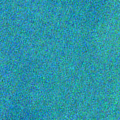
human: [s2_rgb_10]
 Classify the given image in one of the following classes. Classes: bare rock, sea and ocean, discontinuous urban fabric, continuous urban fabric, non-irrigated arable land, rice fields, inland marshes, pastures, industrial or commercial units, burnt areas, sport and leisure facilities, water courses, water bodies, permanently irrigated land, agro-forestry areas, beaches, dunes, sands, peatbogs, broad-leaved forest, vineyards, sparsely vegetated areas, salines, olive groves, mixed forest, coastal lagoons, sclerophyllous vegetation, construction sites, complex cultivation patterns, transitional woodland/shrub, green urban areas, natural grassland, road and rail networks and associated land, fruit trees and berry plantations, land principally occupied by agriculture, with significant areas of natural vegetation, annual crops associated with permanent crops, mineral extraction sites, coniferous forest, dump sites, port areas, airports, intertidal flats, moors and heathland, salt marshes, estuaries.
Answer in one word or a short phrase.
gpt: sea and ocean